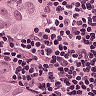
Metastatic tissue present: yes